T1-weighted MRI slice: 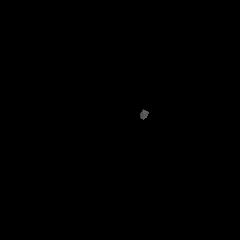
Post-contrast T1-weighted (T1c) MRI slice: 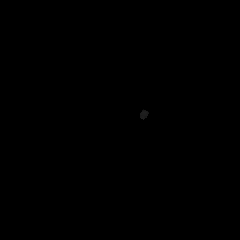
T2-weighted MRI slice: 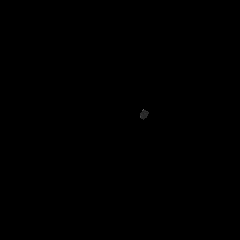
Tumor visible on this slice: no